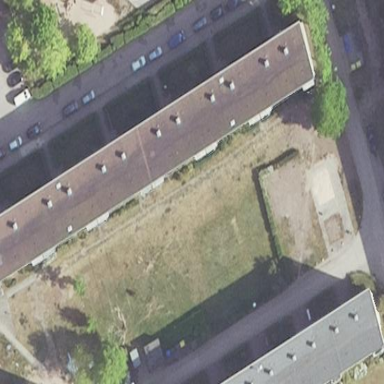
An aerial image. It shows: Image showing building with apartments.